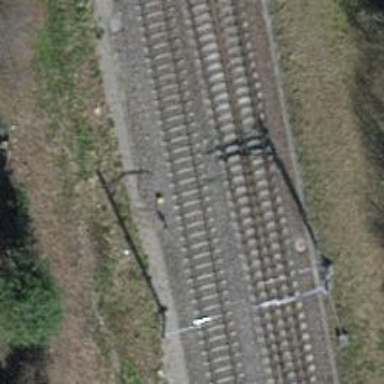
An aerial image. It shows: Single-track railway with electrified contact lines.